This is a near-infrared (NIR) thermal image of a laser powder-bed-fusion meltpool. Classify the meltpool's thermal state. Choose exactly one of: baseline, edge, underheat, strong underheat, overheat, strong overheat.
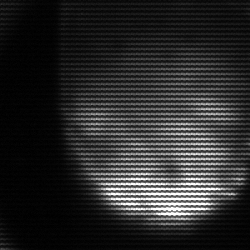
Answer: edge